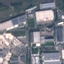
Land use / land cover class: Industrial